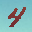
Label: 4